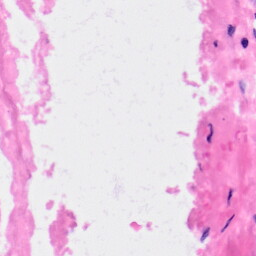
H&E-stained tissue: Kidney